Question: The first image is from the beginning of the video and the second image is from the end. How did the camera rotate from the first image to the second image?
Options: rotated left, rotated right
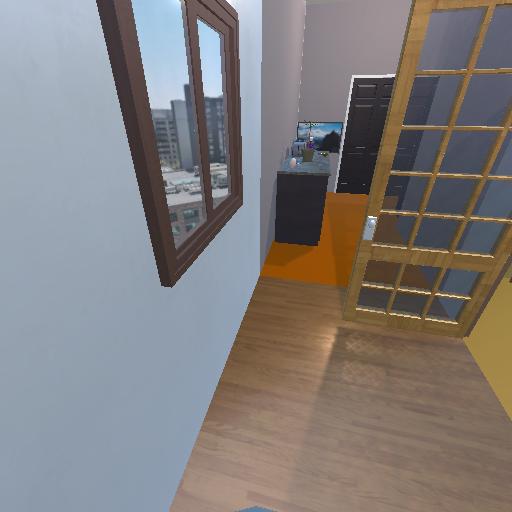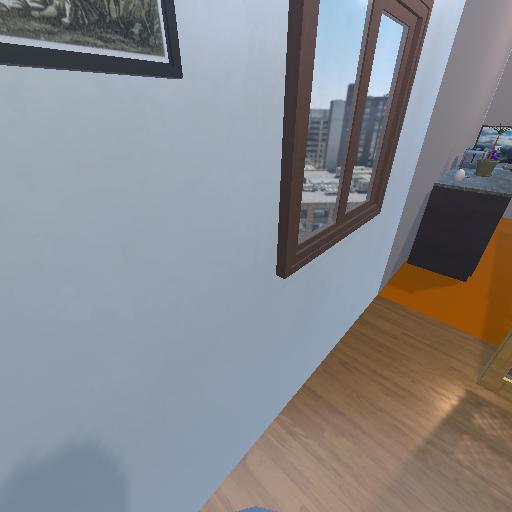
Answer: rotated left